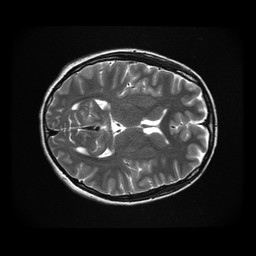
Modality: T2w
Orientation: axial
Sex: female
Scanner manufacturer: ge
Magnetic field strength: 3 T
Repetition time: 5 s
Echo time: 0.1019 s